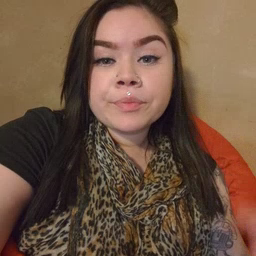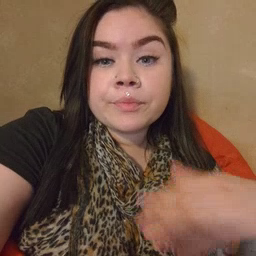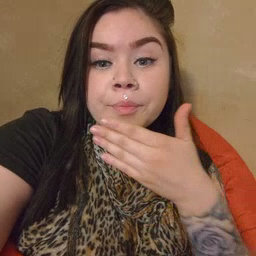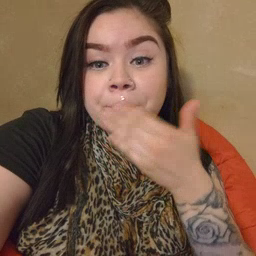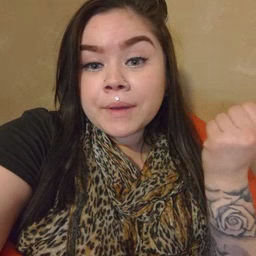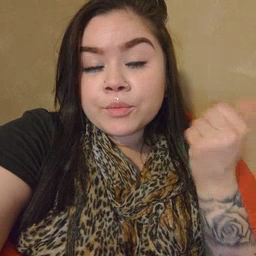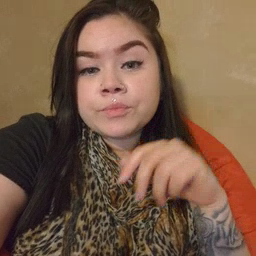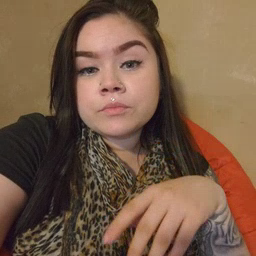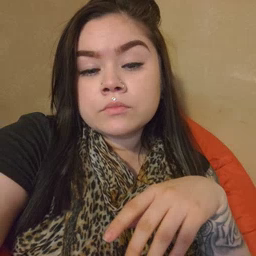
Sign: better